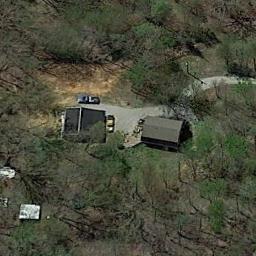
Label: sparse_residential